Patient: sex M, age 94
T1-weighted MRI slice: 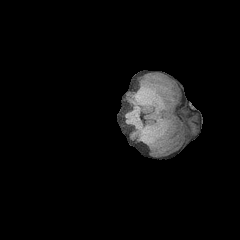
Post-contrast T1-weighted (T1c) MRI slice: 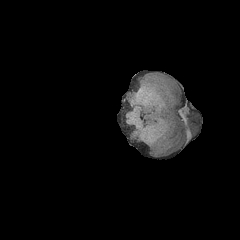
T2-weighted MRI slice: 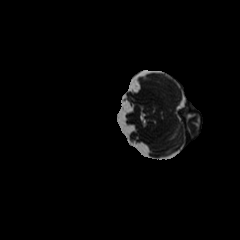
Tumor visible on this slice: no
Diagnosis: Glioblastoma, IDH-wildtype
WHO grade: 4